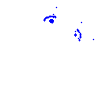
Particle: electron